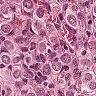
Metastatic tissue present: yes